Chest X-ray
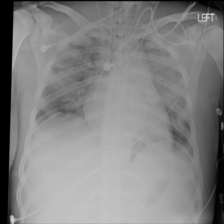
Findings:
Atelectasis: negative
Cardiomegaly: negative
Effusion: negative
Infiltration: negative
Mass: negative
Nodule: negative
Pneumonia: negative
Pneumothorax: negative
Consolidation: negative
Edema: negative
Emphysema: negative
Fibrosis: negative
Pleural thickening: negative
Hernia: negative